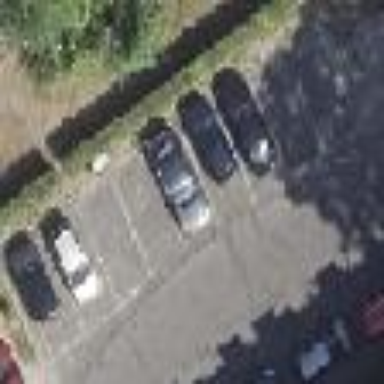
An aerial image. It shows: Street-side parking area.